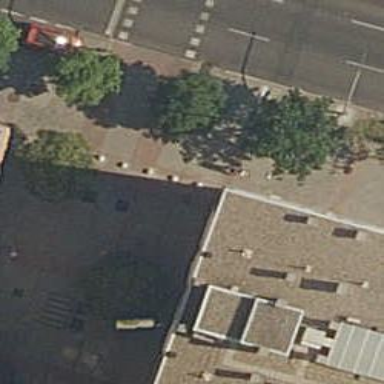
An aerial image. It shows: Bollard.